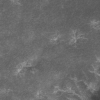
Label: not_dusty